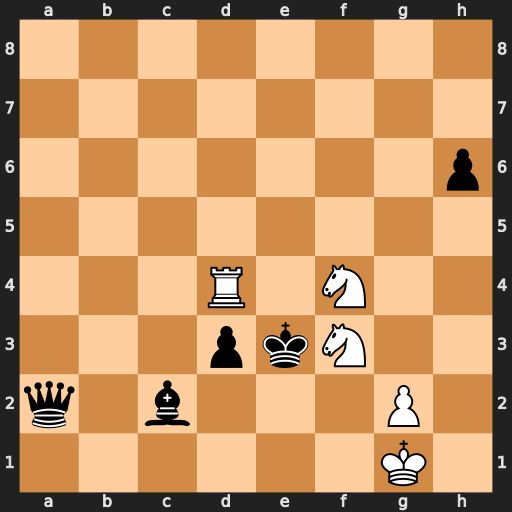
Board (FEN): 8/8/7p/8/3R1N2/3pkN2/q1b3P1/6K1
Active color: w
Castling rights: -
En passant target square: -
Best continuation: Nd5+ Qxd5 Rxd5